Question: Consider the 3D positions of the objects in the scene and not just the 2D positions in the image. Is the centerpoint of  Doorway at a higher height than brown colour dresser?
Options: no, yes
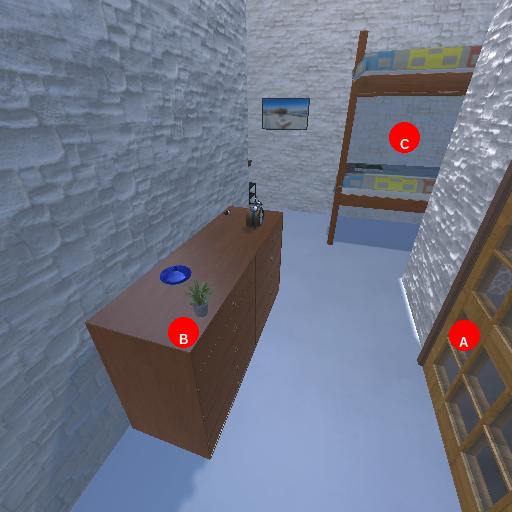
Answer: no